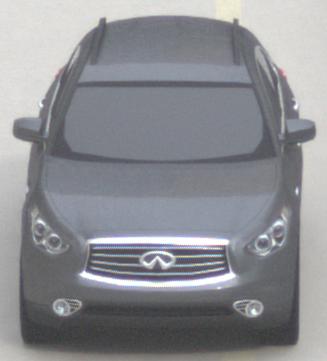
Make: Infiniti
Model: FX 37
Detailed model: FX (S51)
Model produced from: 2012/07
Model produced until: 2013/10
Doors: 5
Color: gray
Road condition: dry road
Daytime: morning or afternoon
Contrast: low contrast